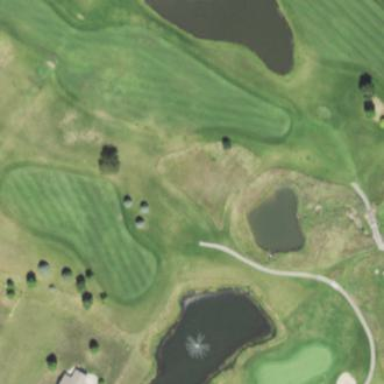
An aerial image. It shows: Area of rough grass used for golf.